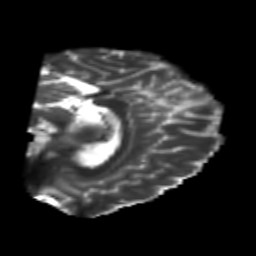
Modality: T2w
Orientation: sagittal
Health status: healthy
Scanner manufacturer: philips
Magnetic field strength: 3 T
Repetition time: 6.964 s
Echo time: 0.092 s